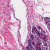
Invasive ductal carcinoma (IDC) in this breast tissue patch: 0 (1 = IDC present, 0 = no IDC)